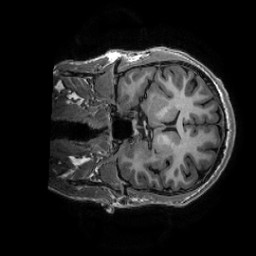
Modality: T1w
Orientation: coronal
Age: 26
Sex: male
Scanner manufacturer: ge
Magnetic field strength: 3 T
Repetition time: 0.0073 s
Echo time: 0.003 s